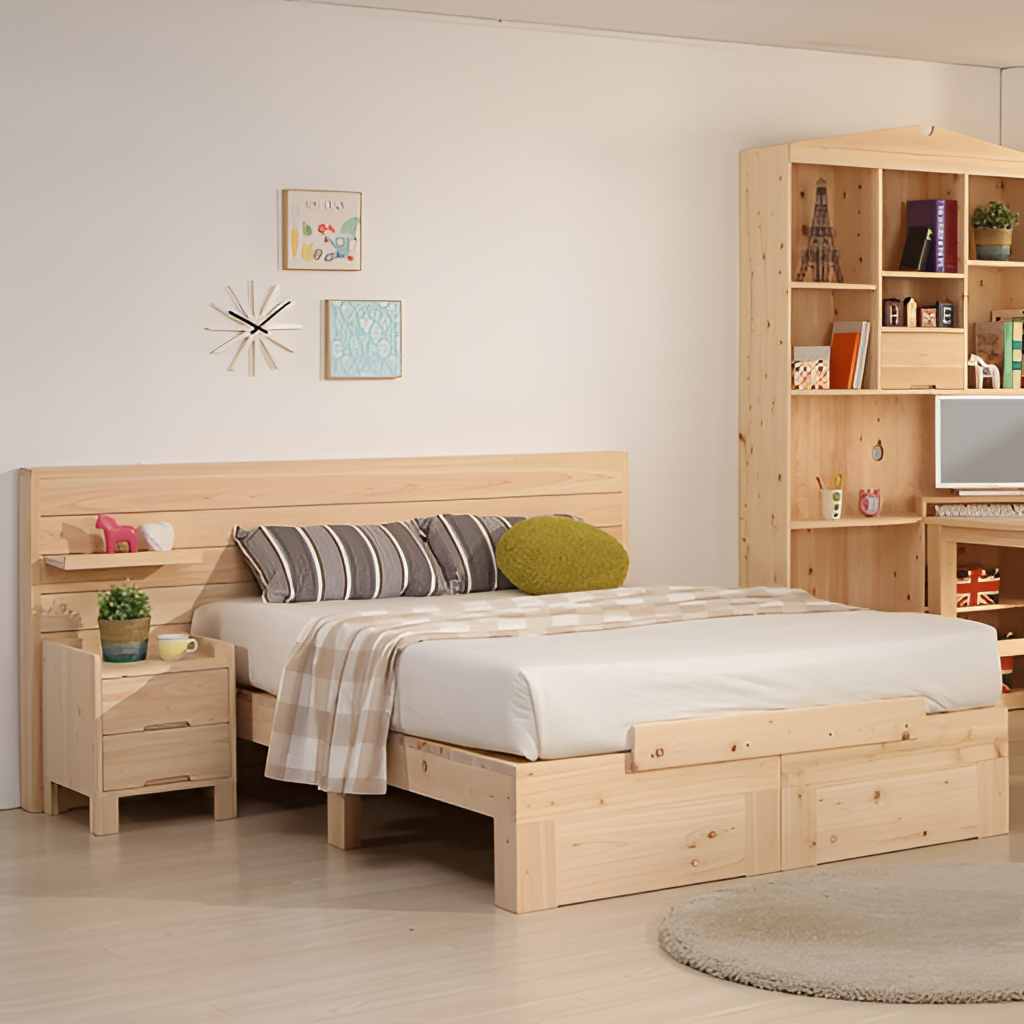
light brown wood bed, bedroom, wood flooring, with plank pattern, minimalist, paint wallpaper, with solid pattern